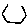
Label: hexagon